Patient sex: F
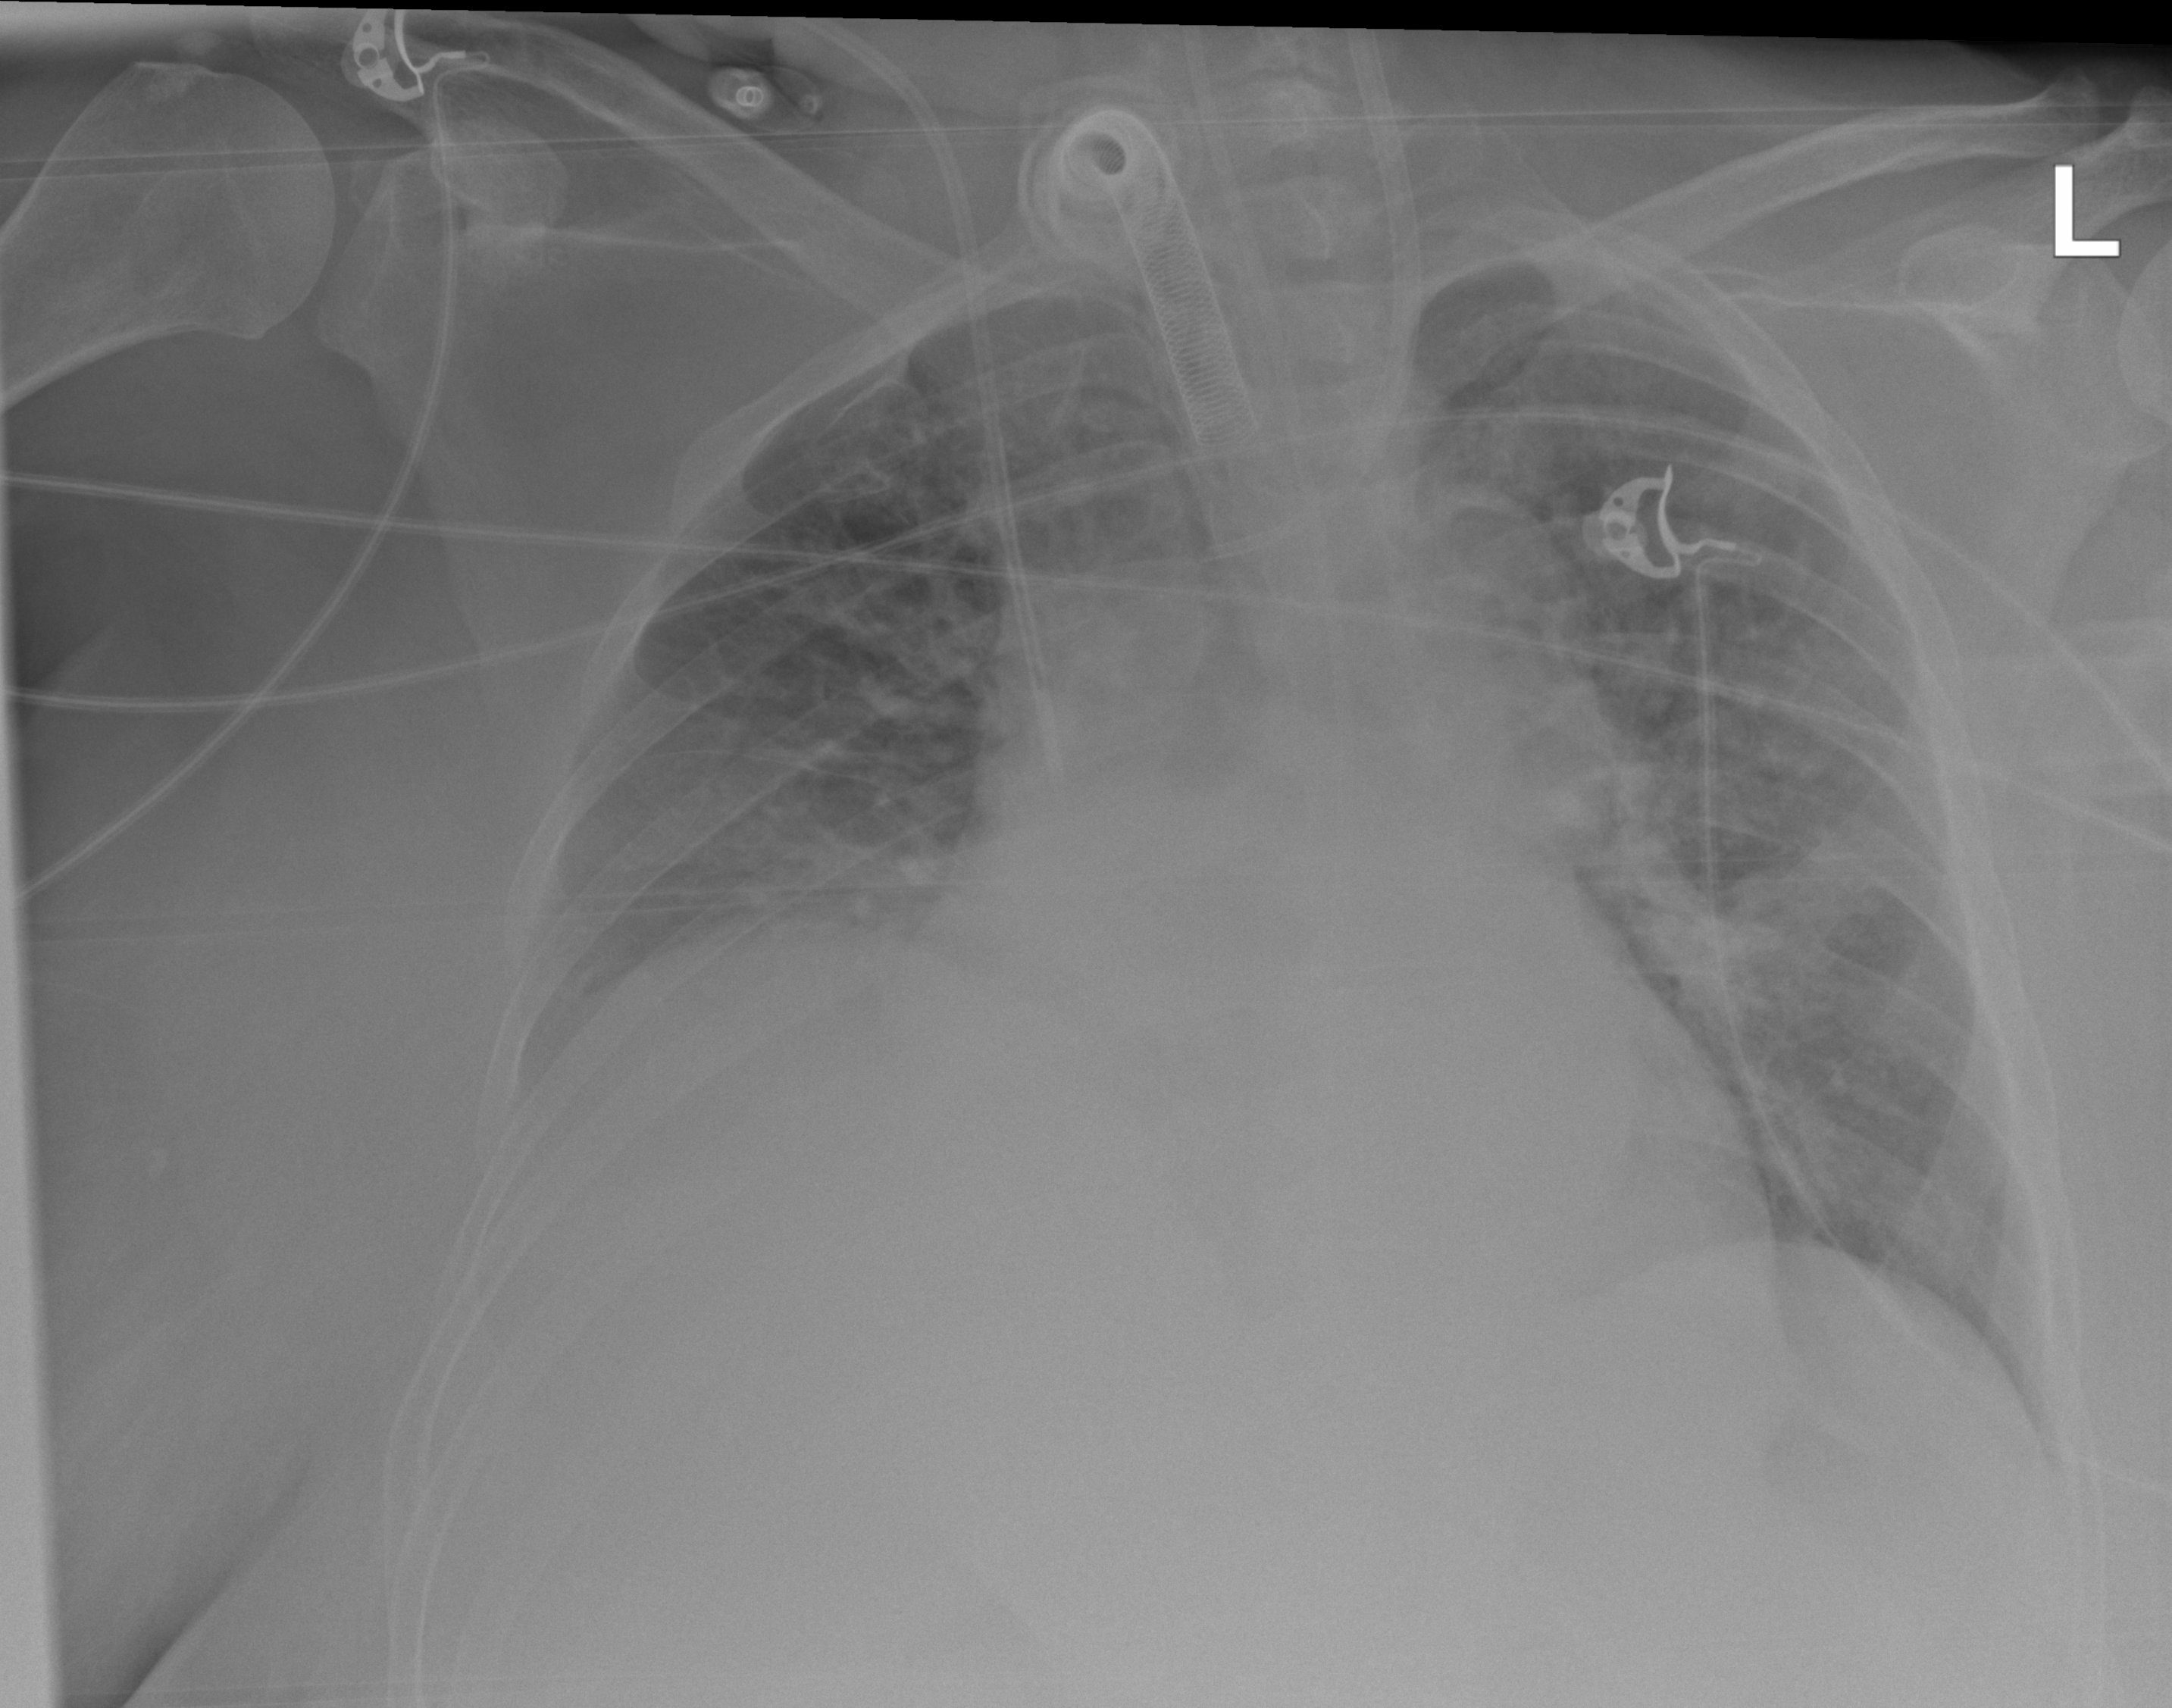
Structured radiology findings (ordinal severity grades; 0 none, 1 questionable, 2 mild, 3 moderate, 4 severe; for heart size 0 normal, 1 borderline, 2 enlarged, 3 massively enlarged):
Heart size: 2
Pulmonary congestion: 2
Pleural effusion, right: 0
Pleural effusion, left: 0
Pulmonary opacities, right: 2
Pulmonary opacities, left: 2
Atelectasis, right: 2
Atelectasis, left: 0